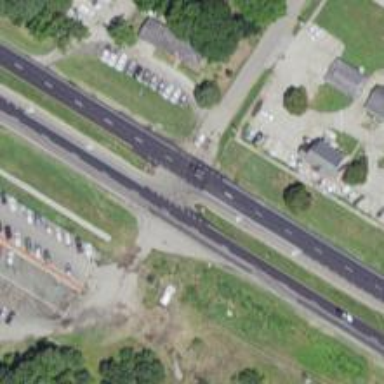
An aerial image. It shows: Asphalt trunk highway.